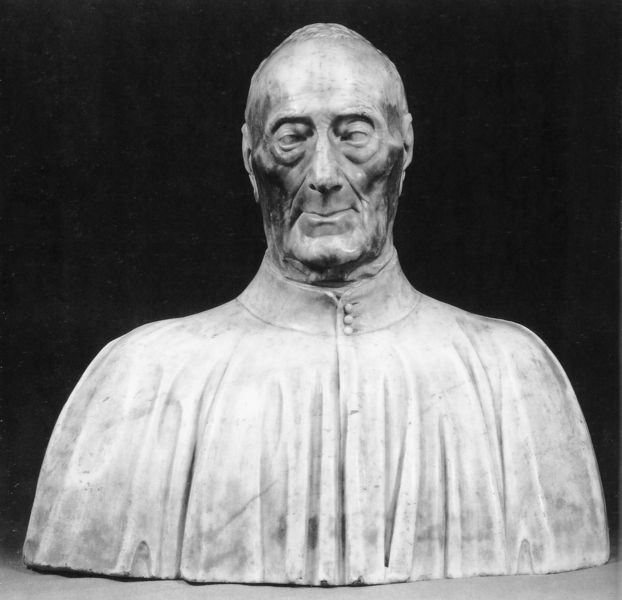
Titel: Büste des Giovanni Chellini
Künstler: Antonio Rosselino
Institution: London, Victoria and Albert Museum
Schlagwörter: mann, umhang, weiß, marmor, mund, nase, schwarz, alt, augen, falten, kragen, stein, porträt, kirche, geistlicher, gewand, kinn, ohren, schulter, skulptur, statue, lächeln, bischof, papst, büste, mimik, faltenwurf, knöpfe, foto, schwarz-weiß, augenringe, kardinal, rom, klerus, mönch, kleriker, a, gistlicher